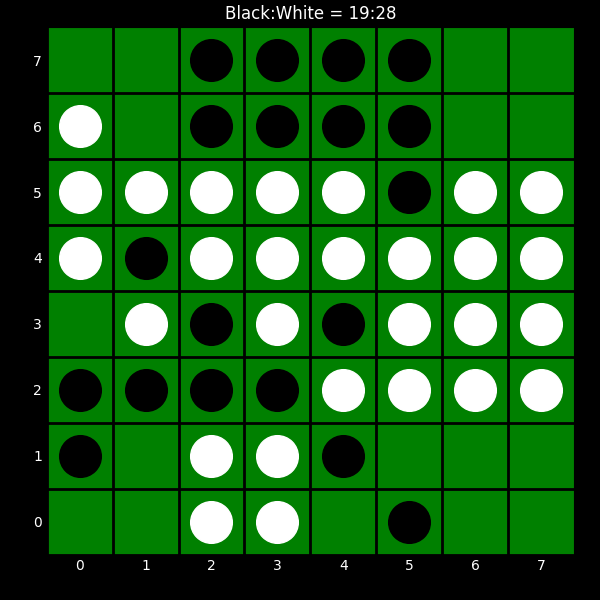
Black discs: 19
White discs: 28